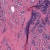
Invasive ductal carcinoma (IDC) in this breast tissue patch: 1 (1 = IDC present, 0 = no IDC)